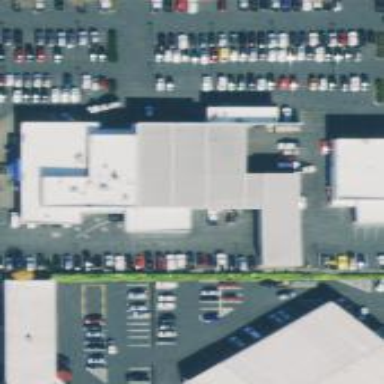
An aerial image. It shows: Car shop building.